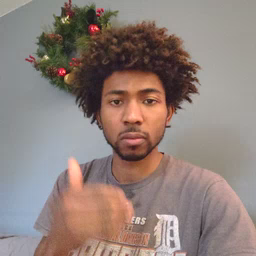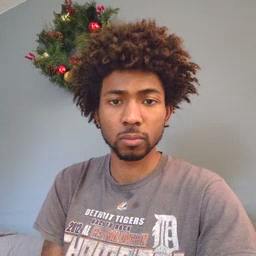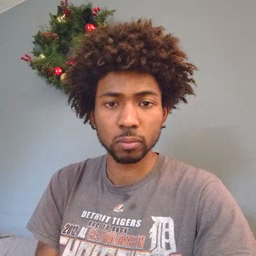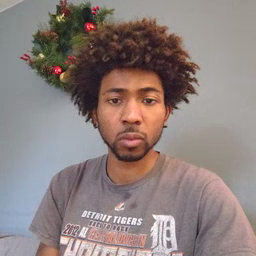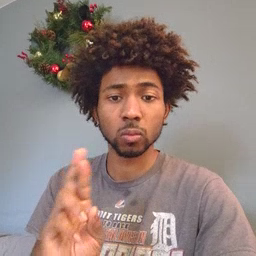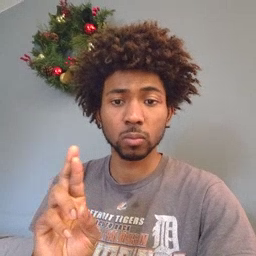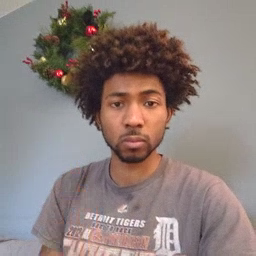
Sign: refrigerator